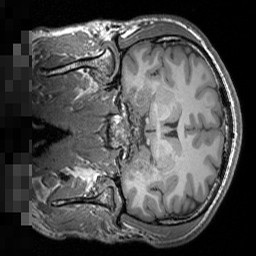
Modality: T1w
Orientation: coronal
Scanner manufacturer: siemens
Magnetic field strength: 3 T
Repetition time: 1.5 s
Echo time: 0.00291 s